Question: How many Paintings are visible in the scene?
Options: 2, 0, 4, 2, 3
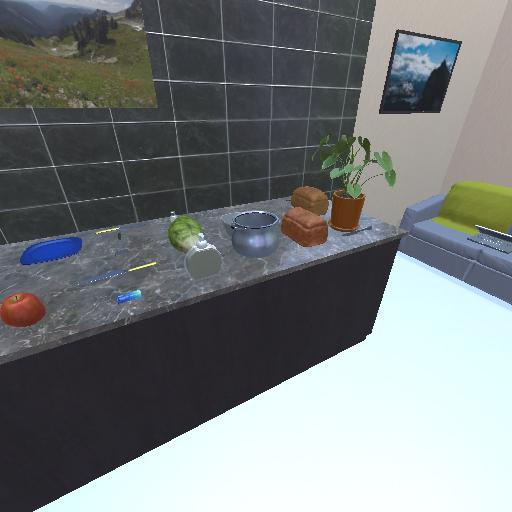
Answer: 2